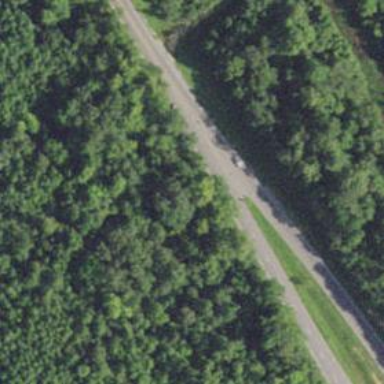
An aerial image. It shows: Secondary road with asphalt surface. It is expressway.